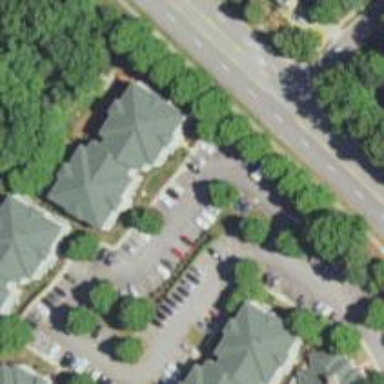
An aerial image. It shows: Residential building.